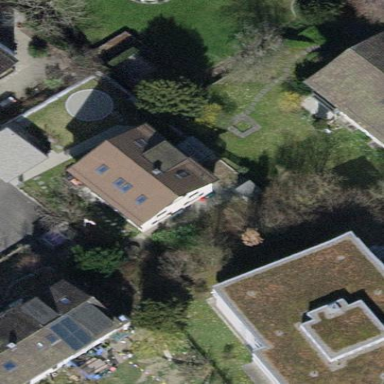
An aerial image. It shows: Building with flat roof.